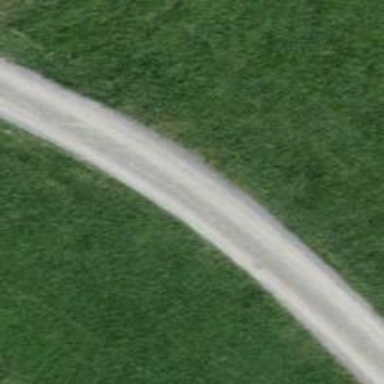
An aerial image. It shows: Compacted track with grade2 level.